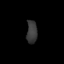
Tissue: prostate
Cell type: B cells
Senescence score: 0.358
Nuclear area (px): 240
Mean DAPI intensity: 56.883